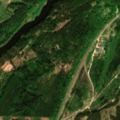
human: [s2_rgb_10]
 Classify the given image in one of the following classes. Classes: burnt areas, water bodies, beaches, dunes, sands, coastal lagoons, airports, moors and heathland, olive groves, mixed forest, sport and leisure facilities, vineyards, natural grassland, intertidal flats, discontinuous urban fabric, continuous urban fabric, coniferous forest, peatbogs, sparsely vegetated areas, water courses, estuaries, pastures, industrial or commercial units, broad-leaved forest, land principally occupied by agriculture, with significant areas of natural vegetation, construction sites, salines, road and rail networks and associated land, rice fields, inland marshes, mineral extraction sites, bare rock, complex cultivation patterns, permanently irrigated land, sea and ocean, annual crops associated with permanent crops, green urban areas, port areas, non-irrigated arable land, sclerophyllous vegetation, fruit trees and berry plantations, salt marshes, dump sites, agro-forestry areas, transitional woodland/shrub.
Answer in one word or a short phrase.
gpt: road and rail networks and associated land, coniferous forest, mixed forest, transitional woodland/shrub, water courses